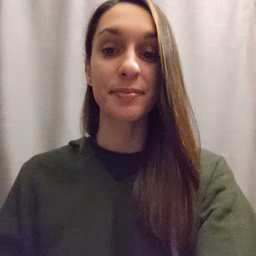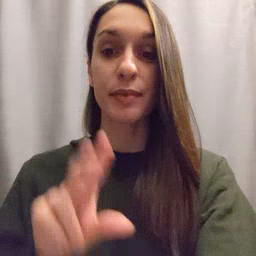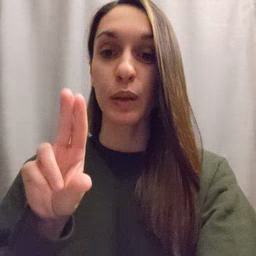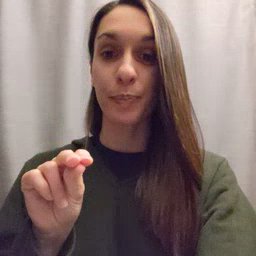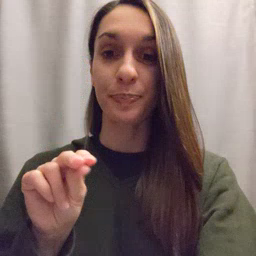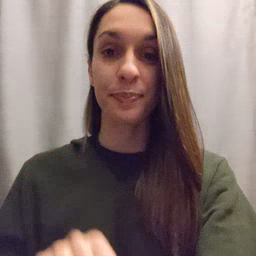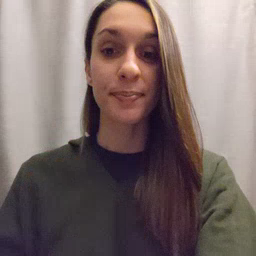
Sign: no